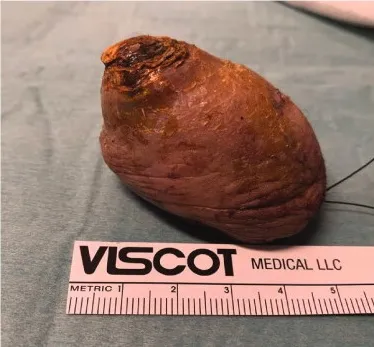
Lateral. Views.
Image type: medical_photograph (other_medical_photograph)